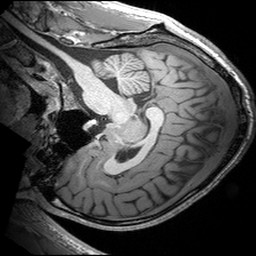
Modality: T1w
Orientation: sagittal
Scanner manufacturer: siemens
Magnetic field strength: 3 T
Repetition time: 2.53 s
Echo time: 0.00299 s